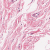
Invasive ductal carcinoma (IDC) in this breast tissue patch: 0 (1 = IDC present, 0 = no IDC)